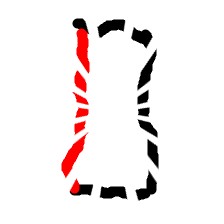
Shape: rectangle